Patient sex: M
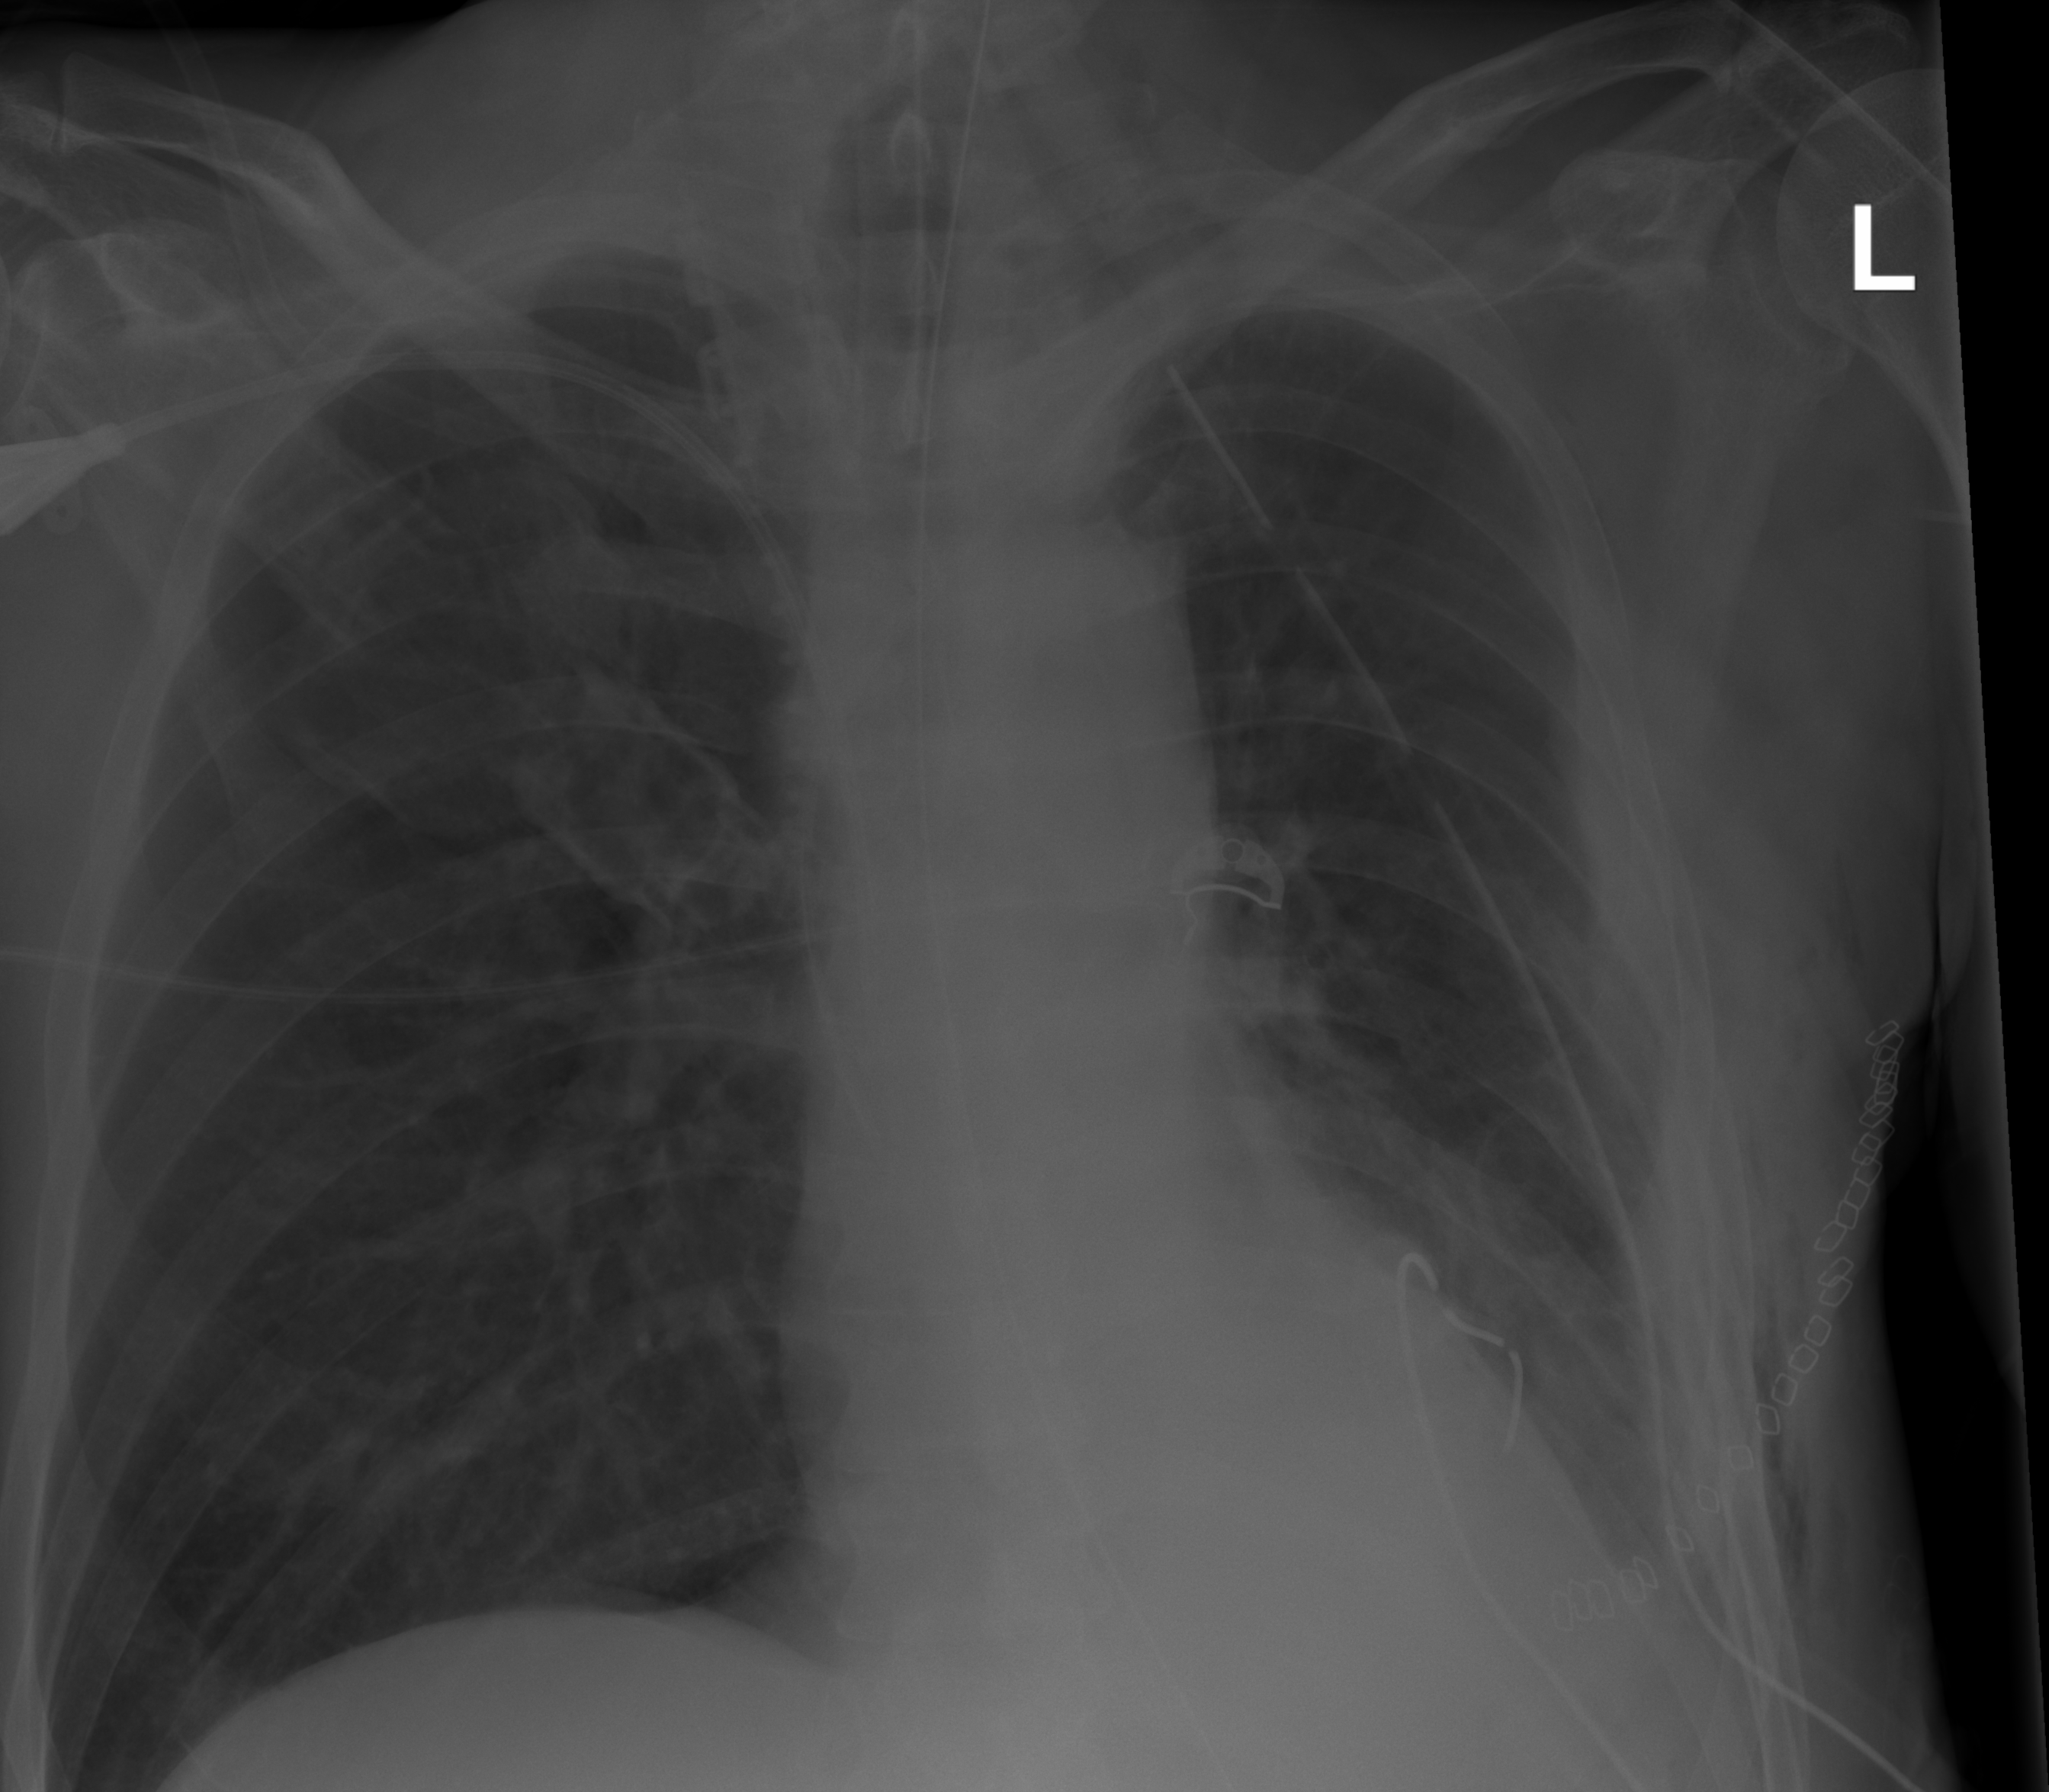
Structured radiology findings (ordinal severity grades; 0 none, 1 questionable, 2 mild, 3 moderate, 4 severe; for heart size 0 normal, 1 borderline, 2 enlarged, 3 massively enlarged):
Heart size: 0
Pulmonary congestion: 0
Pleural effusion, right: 0
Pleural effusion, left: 2
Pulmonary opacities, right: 0
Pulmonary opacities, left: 0
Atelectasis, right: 0
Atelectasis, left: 2